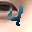
Label: 4